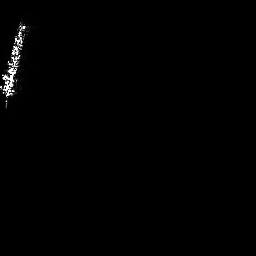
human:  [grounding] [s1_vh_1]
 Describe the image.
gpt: In the satellite image, there is  <ref>1 large ship </ref> <box>[[0, 6, 10, 42, 0]]</box> located at top left.